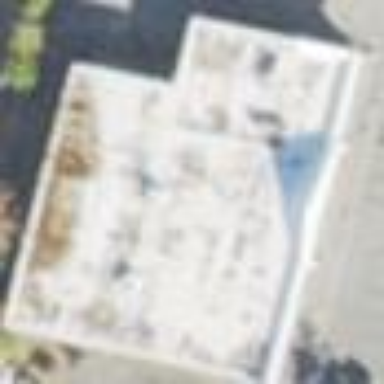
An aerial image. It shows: Retail building.